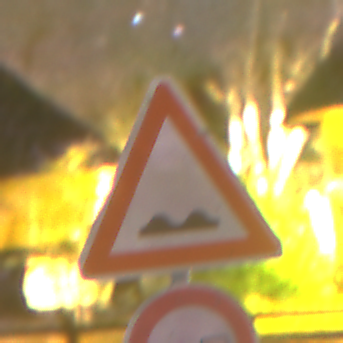
Verkehrszeichen: UnebeneFahrbahn
Zusatzzeichen unten: Ueberholverbot
Umgebung: Outdoor, Suburban
Tageszeit: Night
Wetter: Clear
Licht: Artificial
Jahreszeit: NotSpecified
Kontrast: HighContrast